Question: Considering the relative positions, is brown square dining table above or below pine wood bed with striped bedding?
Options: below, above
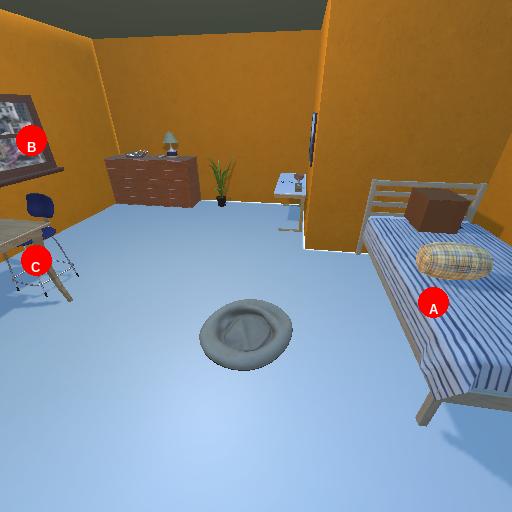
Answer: below